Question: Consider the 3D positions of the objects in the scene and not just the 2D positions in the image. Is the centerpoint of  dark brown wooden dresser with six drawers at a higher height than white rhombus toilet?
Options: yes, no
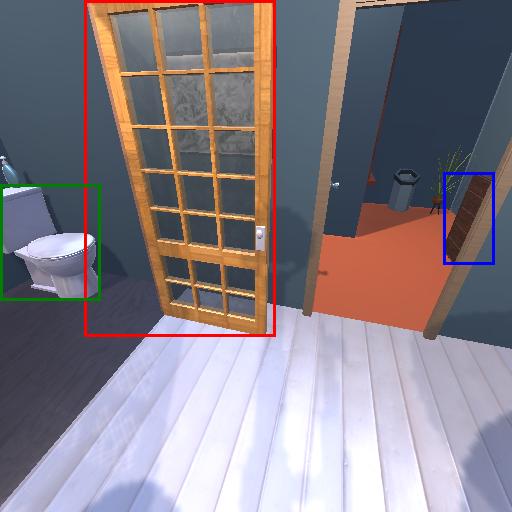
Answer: yes